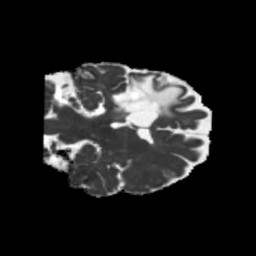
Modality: MD
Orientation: coronal
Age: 46
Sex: female
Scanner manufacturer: siemens
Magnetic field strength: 3 T
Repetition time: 5.25 s
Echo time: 0.08 s